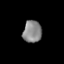
Tissue: lung
Cell type: Epithelial cells
Senescence score: 0.2265
Nuclear area (px): 405
Mean DAPI intensity: 135.002